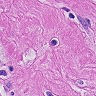
Metastatic tissue present: yes